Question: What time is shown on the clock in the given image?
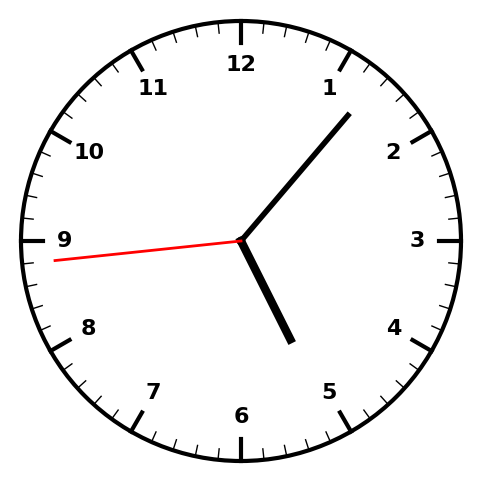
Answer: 05:06:44